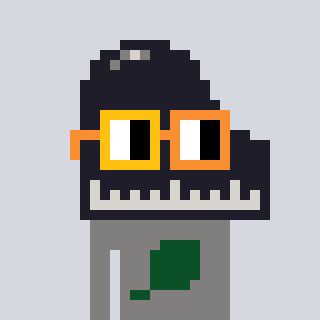
a pixel art character with square yellow and orange glasses, a piano-shaped head and a bluegrey-colored body on a cool background